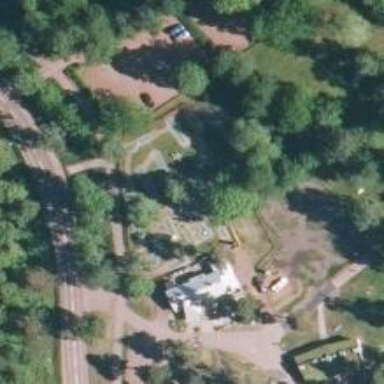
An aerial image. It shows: Miniature golf leisure land.